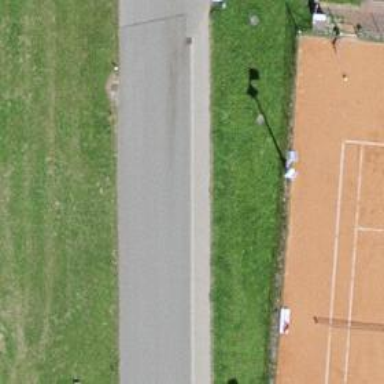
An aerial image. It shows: Tertiary road with asphalt surface and separate sidewalk.